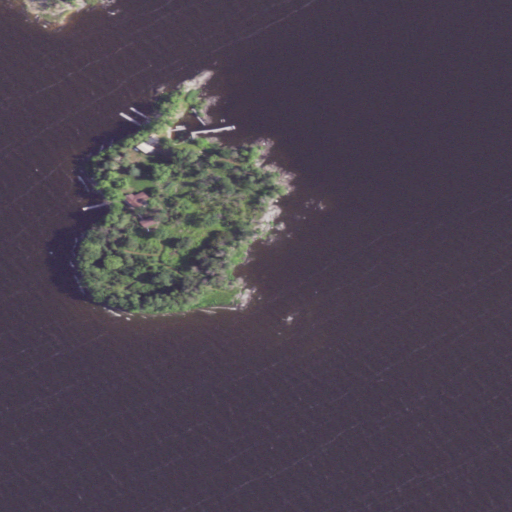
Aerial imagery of island in Minnesota named Kirk Island containing open water, deciduous forest, open development, woody wetlands, herbaceous wetlands, and mixed forest